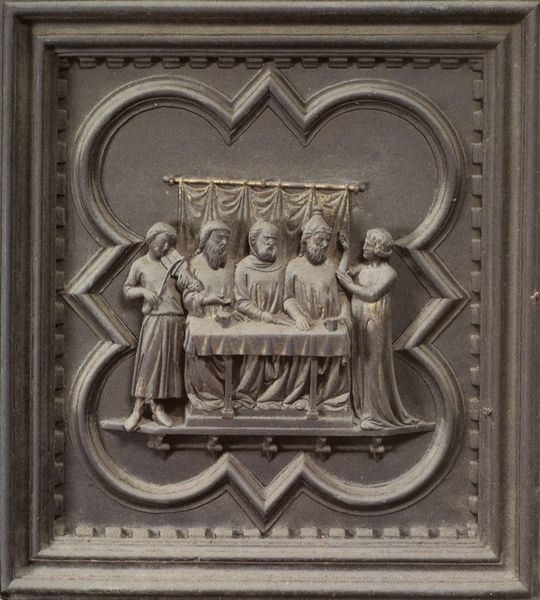
Titel: Südportal
Künstler: Andrea Pisano
Standort: Florenz, Baptisterium (EU - I - Toskana)
Schlagwörter: gruppe, mann, menschen, frau, hut, kleid, männer, szene, tisch, tuch, tanz, alt, bart, bärte, jung, kappe, mütze, rahmen, stein, hände, tischdecke, tischtuch, vorhang, kirche, gewand, gewänder, musik, musiker, umrandung, relief, rahmung, fahne, essen, symmetrie, metall, bronze, platte, becher, umrahmung, gruppenbild, portal, geige, geiger, religiös, könige, heilige, stange, vorhand, musikant, kassette, oberitalien, fünfpass, gaben, eingefasst, vorhangstange, fiedler